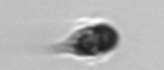
Label: Mesodinium